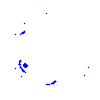
Particle: proton